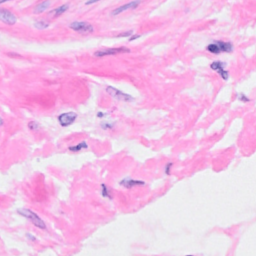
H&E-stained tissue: Breast